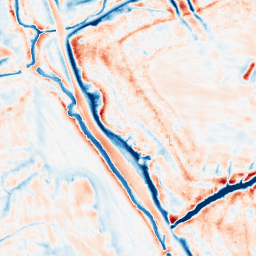
Category: edge_preserving
Decomposition family: bilateral
Decomposition parameters: d: 21
sigma_color: 100
sigma_space: 25
Upsampling method: quintic
Upsampling parameters: scale: 4
Upsampling scale: 4